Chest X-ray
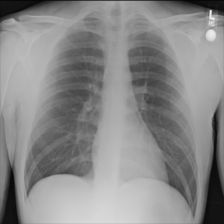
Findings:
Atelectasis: negative
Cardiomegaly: negative
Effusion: negative
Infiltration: negative
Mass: negative
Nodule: negative
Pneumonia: negative
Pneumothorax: negative
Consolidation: negative
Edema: negative
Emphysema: negative
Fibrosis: negative
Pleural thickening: negative
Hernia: negative